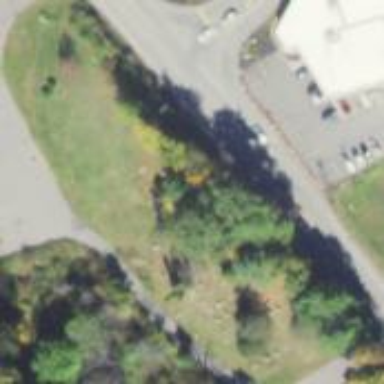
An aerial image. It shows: Graveyard.